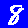
Digit: 8